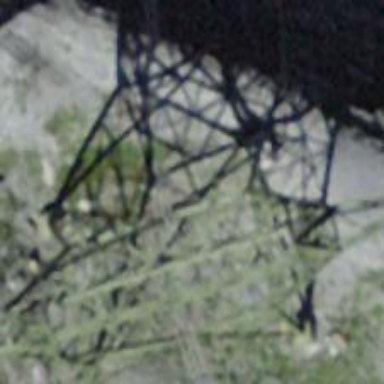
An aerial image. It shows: Three power lines with cables.